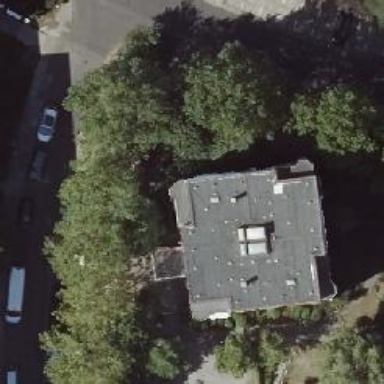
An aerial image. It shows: Flat-roofed apartment building.